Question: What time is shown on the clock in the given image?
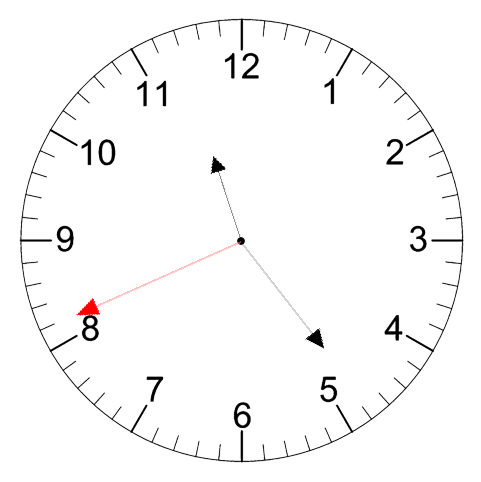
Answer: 11:23:41